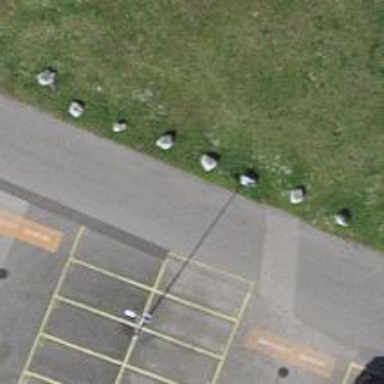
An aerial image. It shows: Block barrier.